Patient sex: M
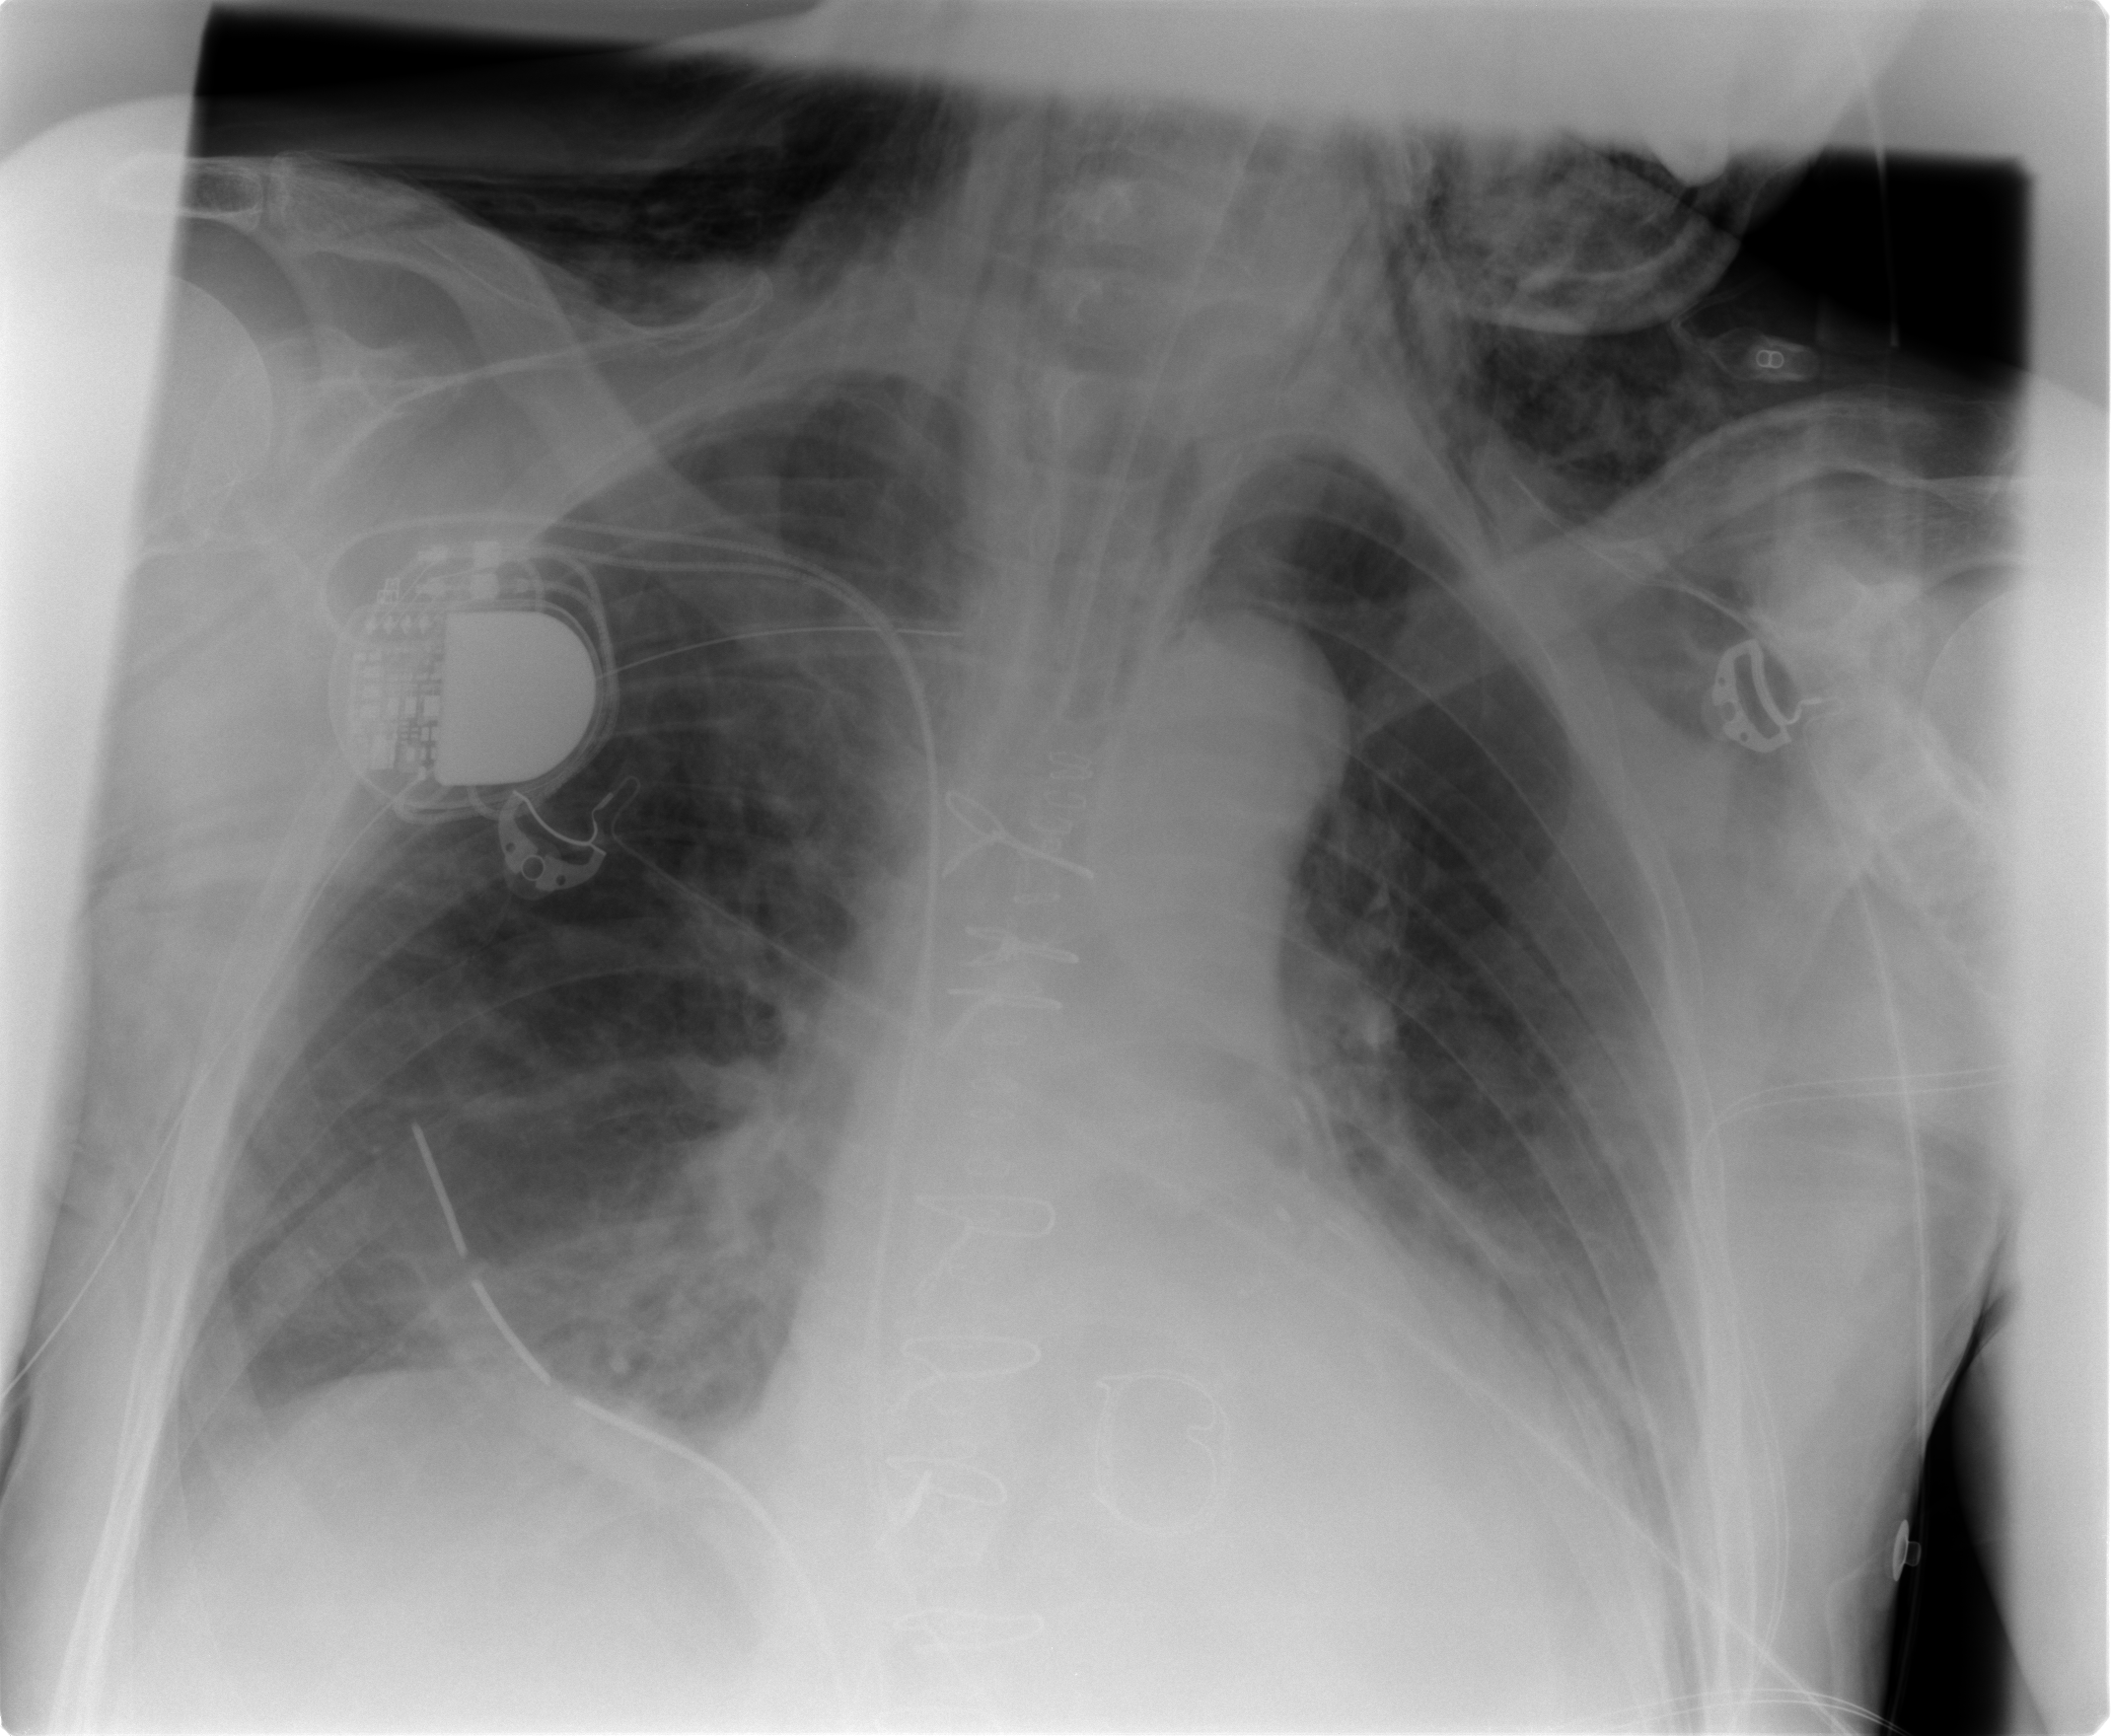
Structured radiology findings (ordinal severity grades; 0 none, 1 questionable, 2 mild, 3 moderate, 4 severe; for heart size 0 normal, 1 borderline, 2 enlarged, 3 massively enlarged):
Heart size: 2
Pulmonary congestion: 2
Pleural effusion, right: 0
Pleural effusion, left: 2
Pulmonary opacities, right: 2
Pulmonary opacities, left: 1
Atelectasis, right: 2
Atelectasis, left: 2